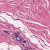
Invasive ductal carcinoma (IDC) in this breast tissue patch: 0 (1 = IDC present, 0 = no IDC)